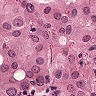
Metastatic tissue present: yes